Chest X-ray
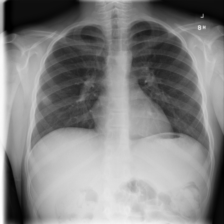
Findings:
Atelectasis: negative
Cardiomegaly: negative
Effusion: negative
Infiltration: negative
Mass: negative
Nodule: negative
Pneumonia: negative
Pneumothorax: negative
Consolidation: negative
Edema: negative
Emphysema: negative
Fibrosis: negative
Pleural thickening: negative
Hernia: negative